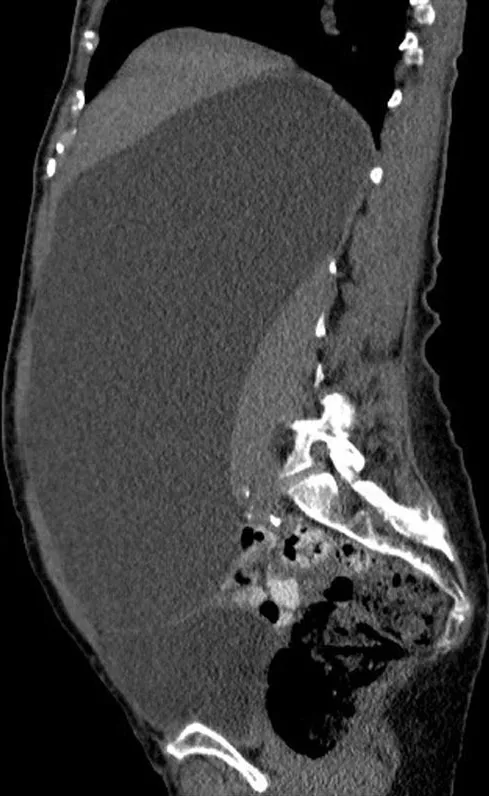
Abdominal computed tomography (sagittal plane) showing a giant retroperitoneal cyst.
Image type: radiology (ct)